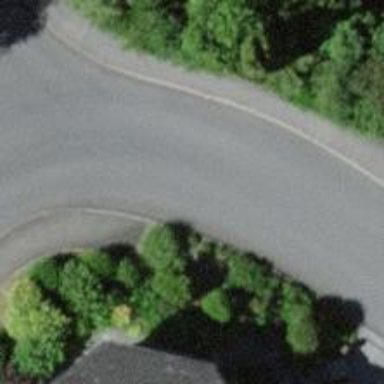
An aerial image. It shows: Unmarked crossing on footway.